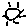
Label: sun